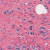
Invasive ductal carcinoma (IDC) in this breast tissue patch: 1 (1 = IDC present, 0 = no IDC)